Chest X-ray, PA view. Patient: 40 years old, sex F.
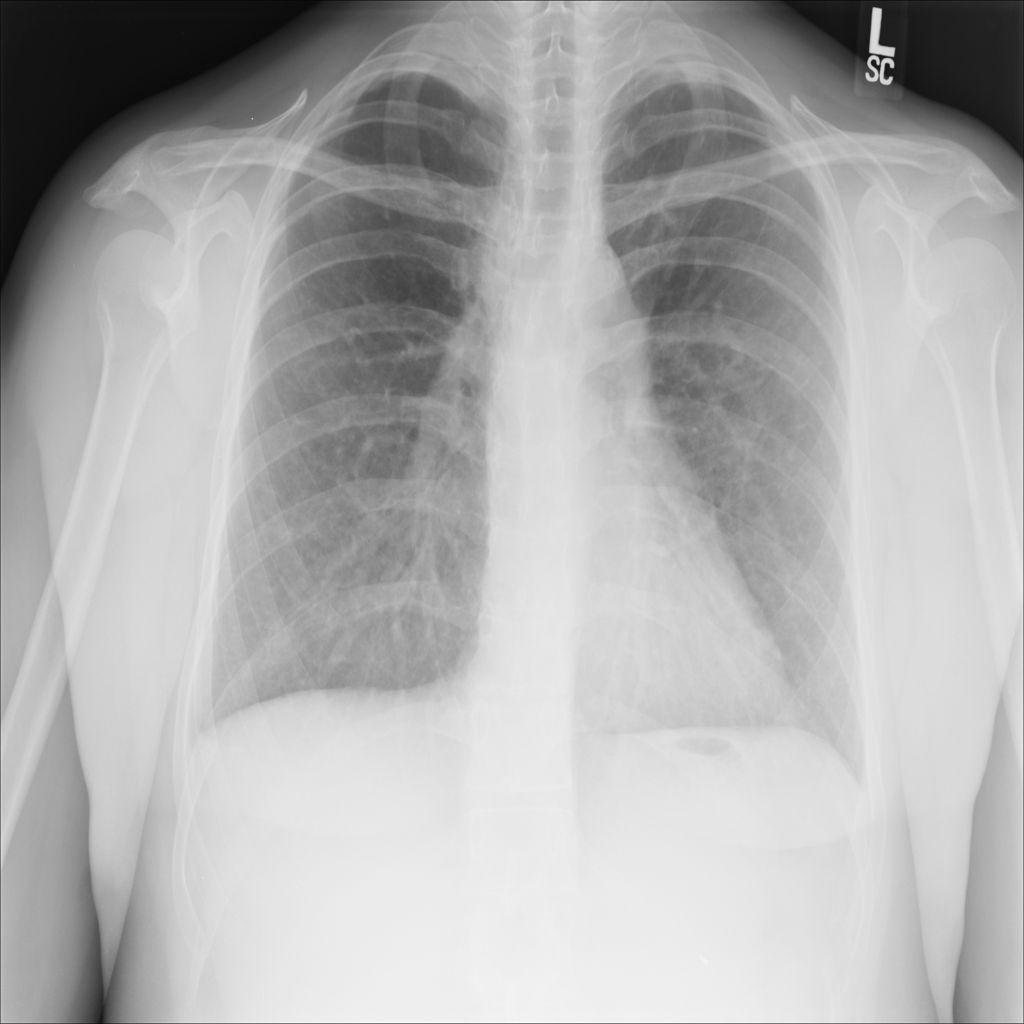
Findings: No Finding